Question: I have a form which asks users for their personal info and their family members.
fields of the family members section is repeating.
my question is what is best practice to handle these kind of repeating forms?
I currently use AJAX to repeat forms but how to collect data from these repeating fields?

since some one asked for how I repeat form, I do it like this:
'''
$(document).on('click', '.btn-add-item', function (e) {
e.preventDefault();
var $results = $('#results');
$.ajax({
url: '/AJAX/AddFamilyForm',
type: 'post',
success: function (data) {
$(data).appendTo($results);
afterAJAX();
}
});
});
'''
'''
[HttpPost]
public PartialViewResult AddFamilyForm()
{
if (!Request.IsAjaxRequest()) return null;
return PartialView("_FamilyForm");
}
'''
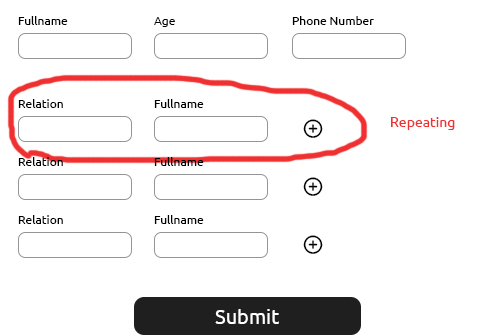
Answer: This is some skeleton code on how to get this to work with proper model-binding in MVC. You'll need to write some JS to be able to delete/add new rows.
Model
'''
public class MyModel
{
public FamilyMembers[] FamilyMembers { get; set; }
}
'''
View
'''
<button id="addNewFamilyMember" type="button">Add</button>
@if (Model.FamilyMembers != null)
{
for (int i = 0; i < Model.FamilyMembers.Length; i++)
{
<tr>
<td>
<button type="button">Delete</button>
@Html.Hidden("FamilyMembers.Index", i)
</td>
<td>
@Html.TextBoxFor(m => Model.FamilyMembers[i].Relation)
</td>
<td>
@Html.TextBoxFor(m => Model.FamilyMembers[i].FullName)
</td>
</tr>
}
}
'''
Below is the code for adding a new member. It creates html dynamically and is able to bind to the posted model because of naming conventions. 'time' gives each added row a unique id so all the data stays together.
JS (using Jquery)
'''
var hidden = '@Html.Hidden("FamilyMembers.Index", "{id}")';
var relationHtml = '@Html.TextBox("FamilyMembers[{id}].Relation")';
var fullNameHtml = '@Html.TextBox("FamilyMembers[{id}].FullName")';
$("#addNewFamilyMember").on("click", function () {
var time = Date.now();
var deleteHtml = "<button type='button'>Delete</button>";
$("#familyMembers-table").find("tbody")
.append($("<tr><td>" + hidden.replace("{id}", time) + deleteHtml + "</td>" +
"<td>" + relationHtml.replace("{id}", time) + "</td>" +
"<td>" + fullNameHtml.replace("{id}", time) + "</td></tr>"));
});
'''